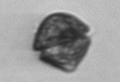
Label: Scrippsiella